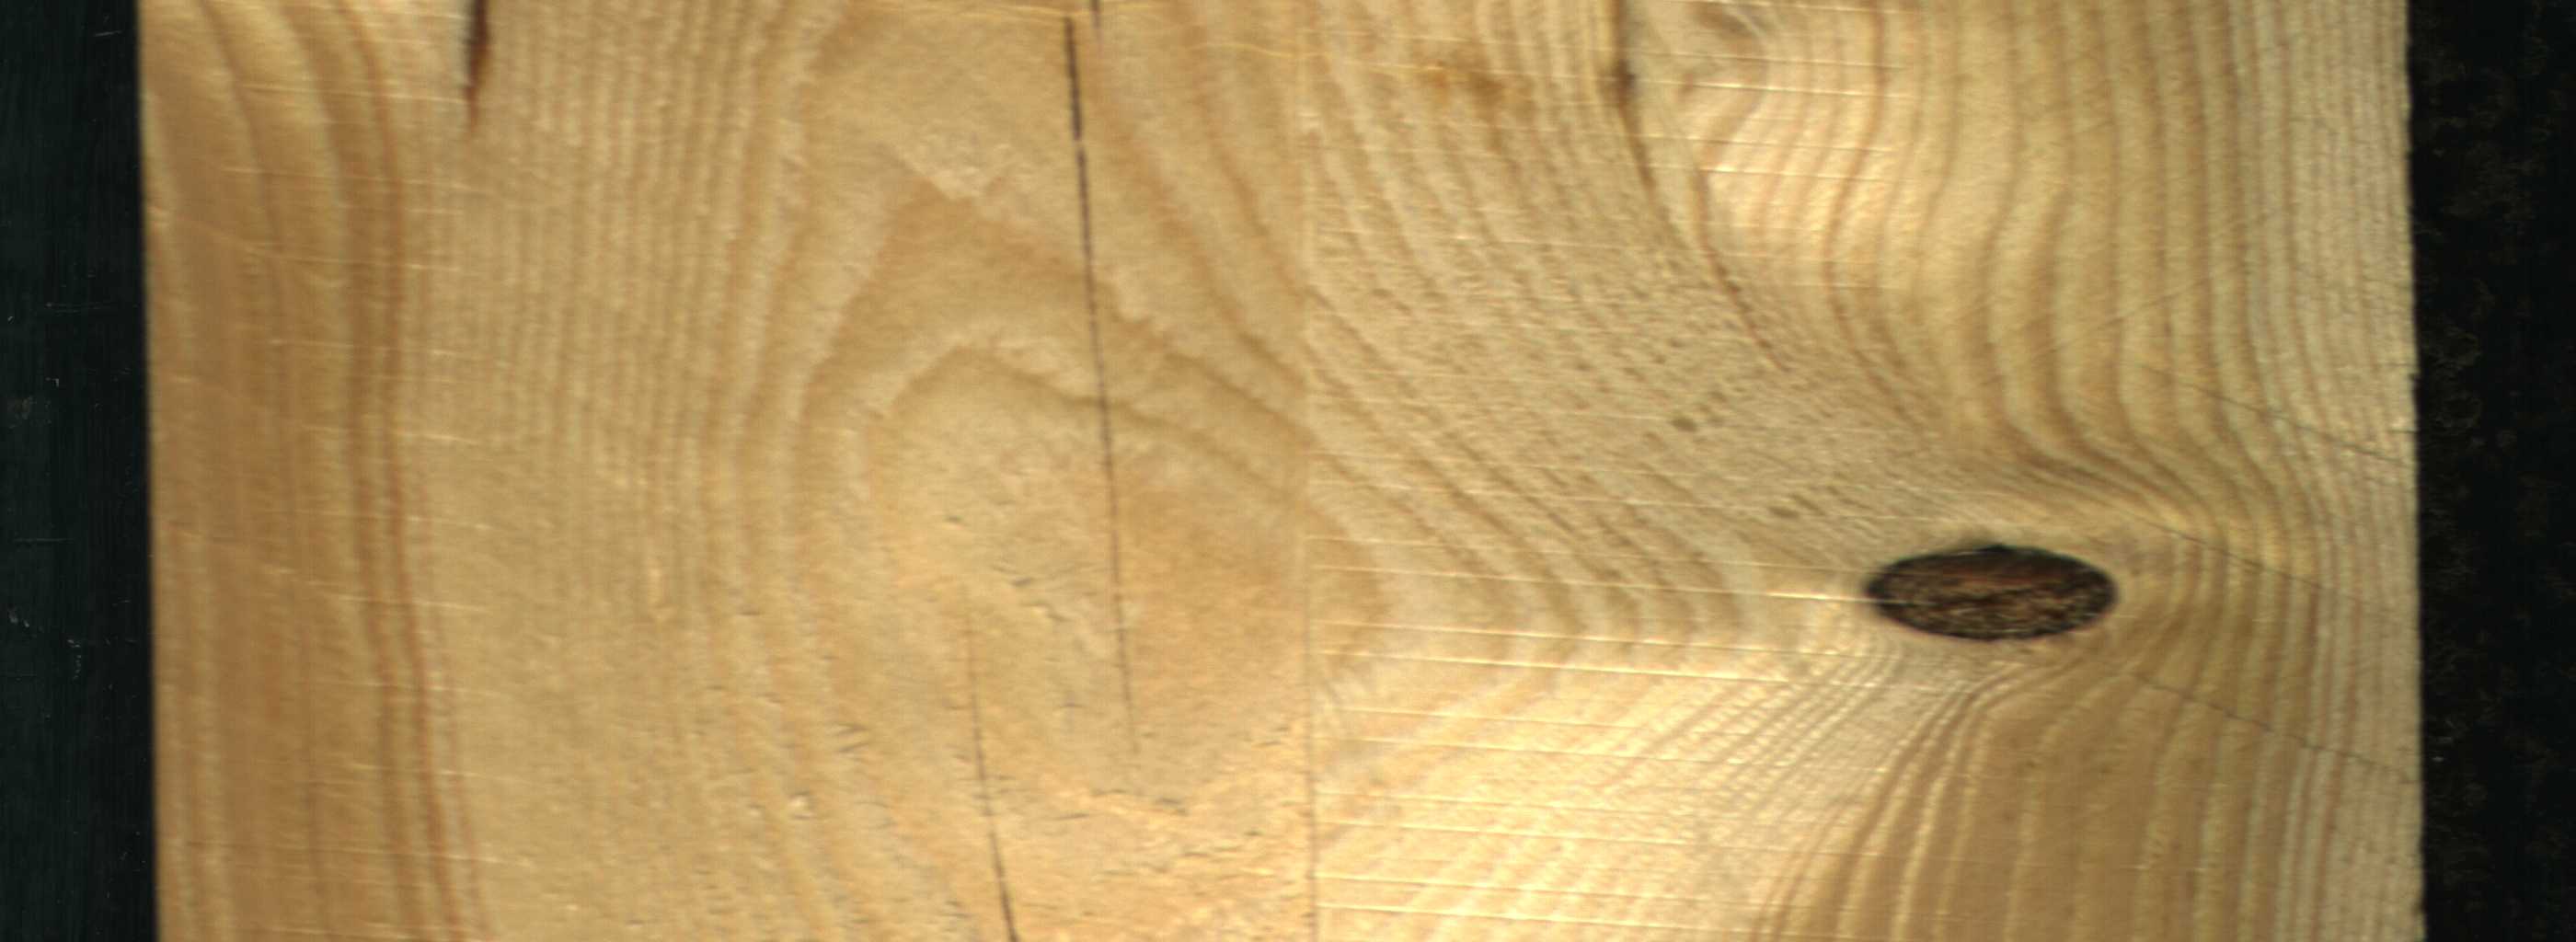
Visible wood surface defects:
resin
Crack
Crack
Dead_Knot